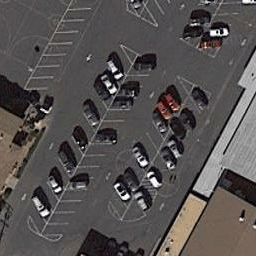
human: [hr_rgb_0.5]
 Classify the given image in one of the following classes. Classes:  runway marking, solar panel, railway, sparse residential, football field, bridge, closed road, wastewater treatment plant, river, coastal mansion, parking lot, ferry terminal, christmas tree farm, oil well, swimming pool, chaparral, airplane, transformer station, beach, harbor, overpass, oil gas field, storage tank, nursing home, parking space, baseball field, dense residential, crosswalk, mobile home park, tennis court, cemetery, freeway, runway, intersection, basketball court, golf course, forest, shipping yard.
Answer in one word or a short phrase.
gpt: parking lot